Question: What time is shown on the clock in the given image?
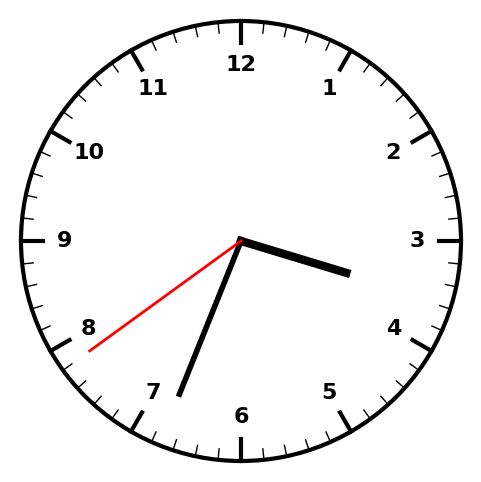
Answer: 03:33:39